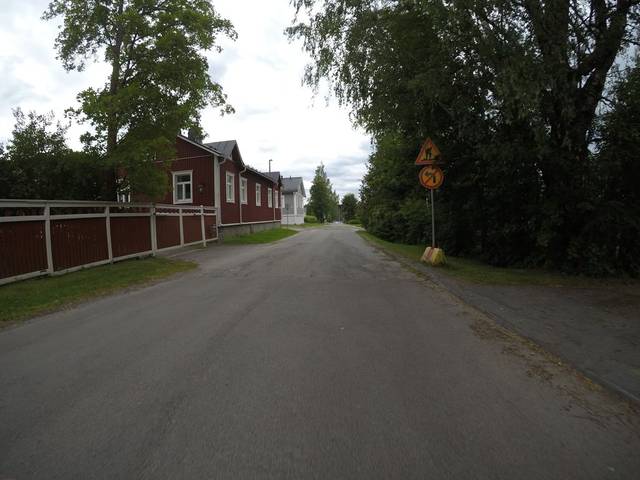
Region: Finland
Coordinates: 60.991, 24.444